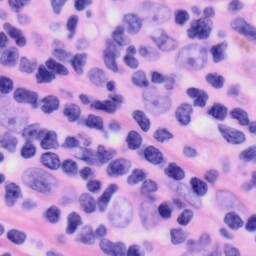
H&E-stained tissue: Skin